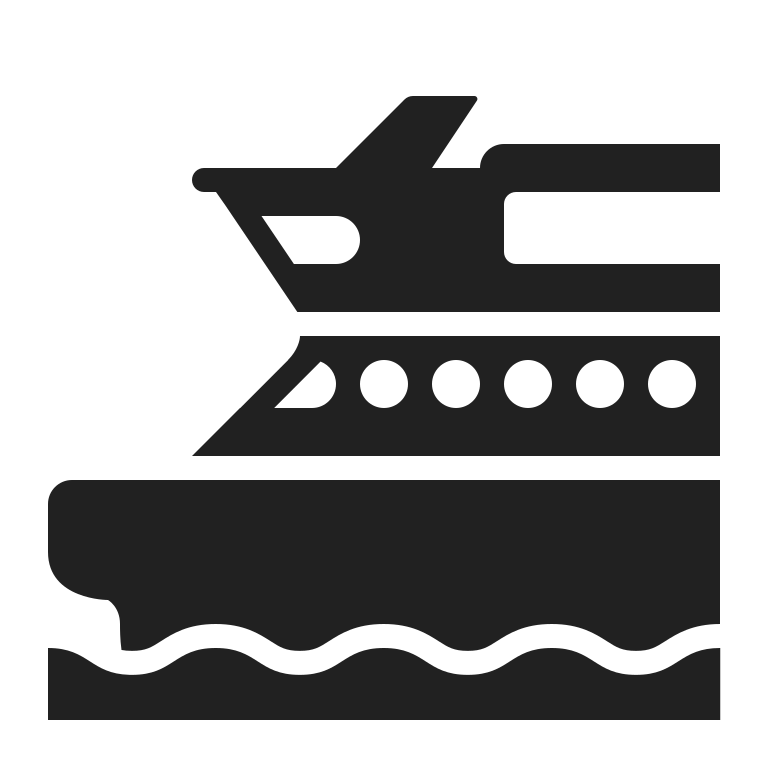
ferry high contrast